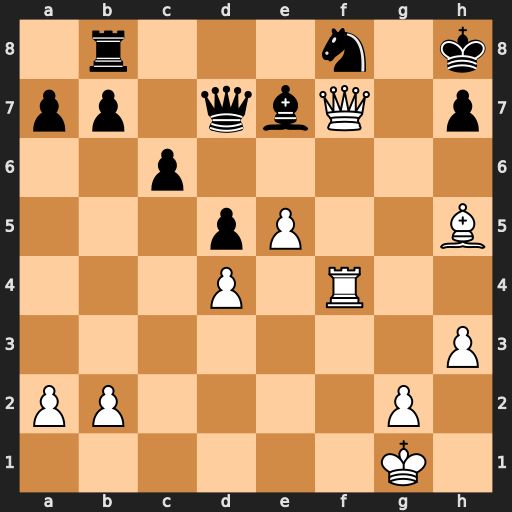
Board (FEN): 1r3n1k/pp1qbQ1p/2p5/3pP2B/3P1R2/7P/PP4P1/6K1
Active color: w
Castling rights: -
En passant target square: -
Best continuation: Rg4 Bg5 Rxg5 Qxf7 Bxf7